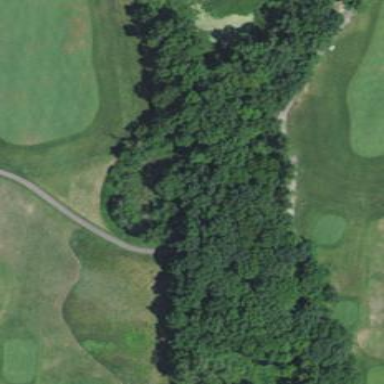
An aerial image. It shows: Rough area on grassy golf course.